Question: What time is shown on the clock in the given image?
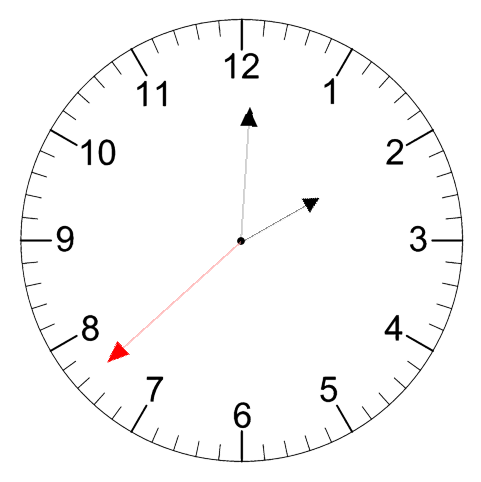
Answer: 02:00:38